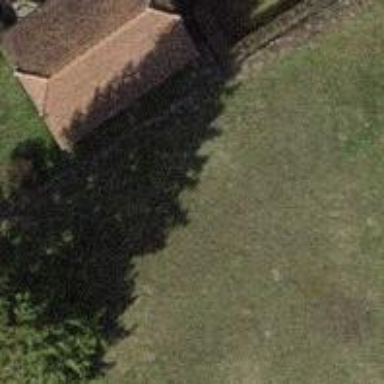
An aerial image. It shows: Simple and straightforward house.